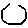
Label: hexagon